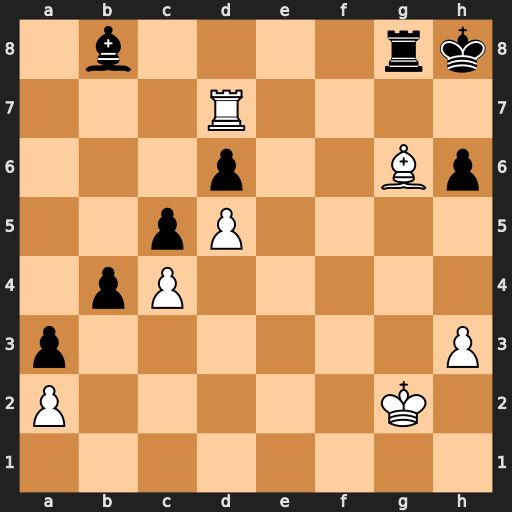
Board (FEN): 1b4rk/3R4/3p2Bp/2pP4/1pP5/p6P/P5K1/8
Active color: w
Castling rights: -
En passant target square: -
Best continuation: Rh7#